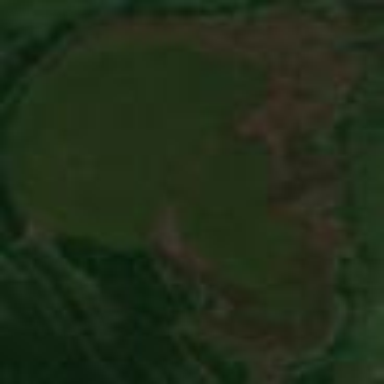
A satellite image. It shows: Beautiful wet meadow natural wetland.